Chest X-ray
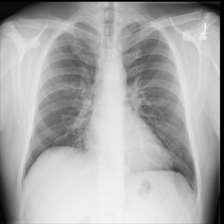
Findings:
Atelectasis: negative
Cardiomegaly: negative
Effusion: negative
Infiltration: negative
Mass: negative
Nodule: negative
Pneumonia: negative
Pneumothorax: negative
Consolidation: negative
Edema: negative
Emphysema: negative
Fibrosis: negative
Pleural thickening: negative
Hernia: negative